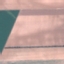
Land use / land cover: AnnualCrop